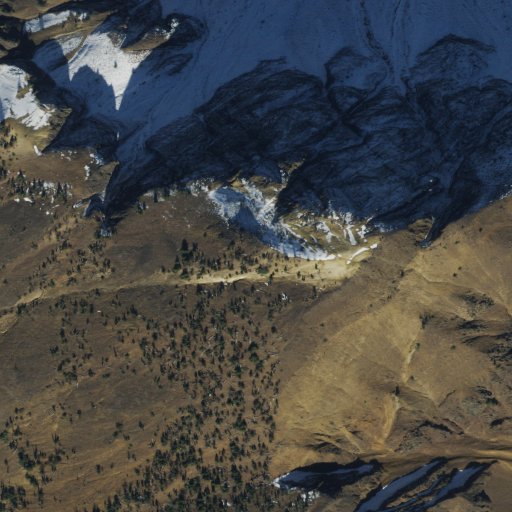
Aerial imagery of mountain in Idaho named Red Peak containing grassland, evergreen forest, shrub, and barren land